Question: I'm building a small conversation agent, where the text looks like follows:

I would like to set the System's text to always be red. The text is all placed in a JTextPane.
How can I accomplish this? I have tried doing the following:
'agentTextPane.setForeground(Color.red);' after the system's text is added, and then switching back to black, however that changes all the text in the 'JTextPane'.
This is how the system's text is added:
'''
//'output' is a stringBuilder
output.append("
System: ").append(tempOutput).append("
");
agentTextPane.setText(output.toString());
'''
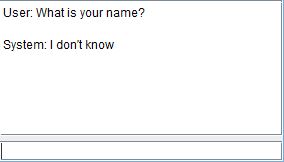
Answer: As shown <URL>, you can define an attribute set representing a desired style. For example,
'''
StyledDocument doc = (StyledDocument) jtp.getDocument();
SimpleAttributeSet system = new SimpleAttributeSet();
StyleConstants.setFontFamily(system, "Serif");
StyleConstants.setForeground(system, Color.red);
doc.insertString(doc.getLength(), "...", system);
'''
The styles can be progressive, as shown <URL>.

See <URL> for more examples.